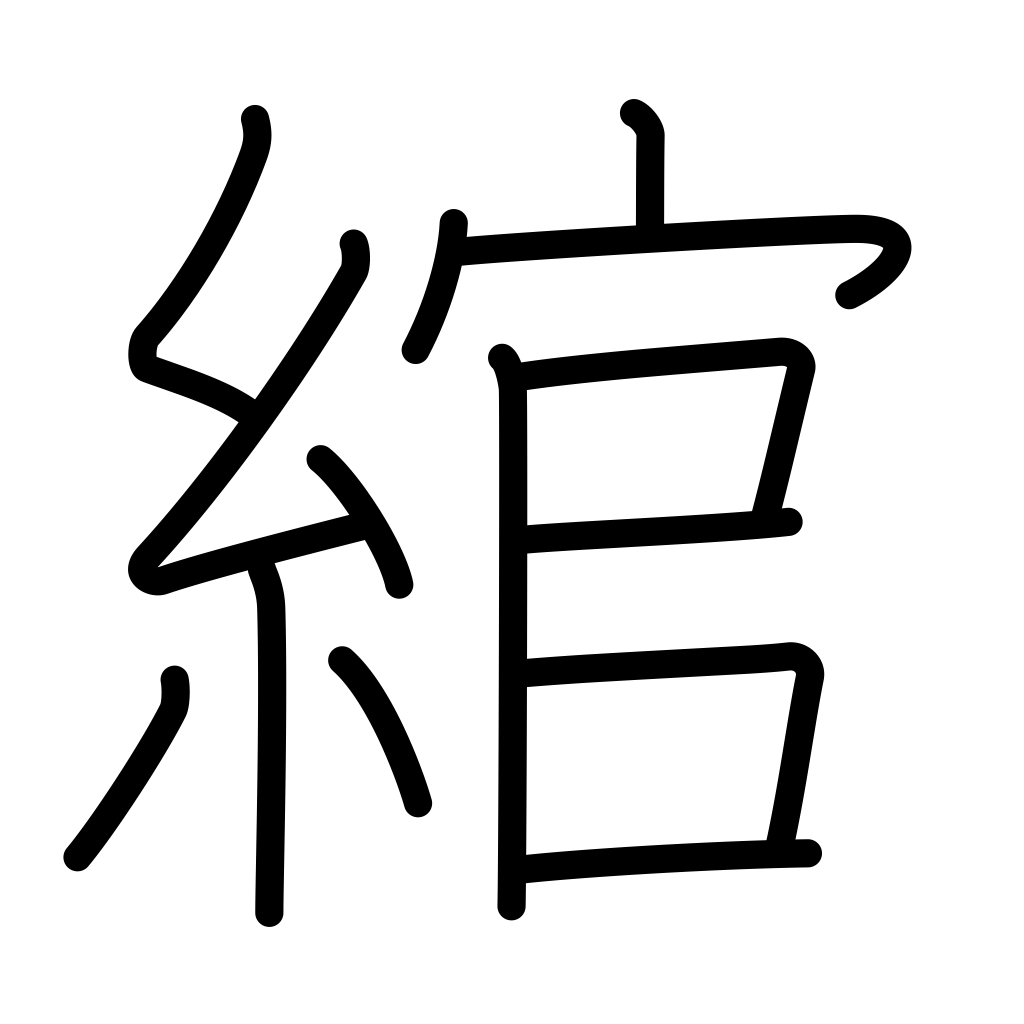
Meaning: bend around